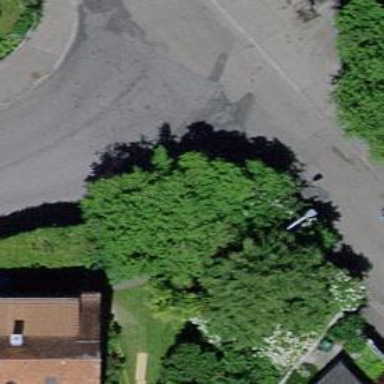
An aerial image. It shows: Kerb serving as barrier.